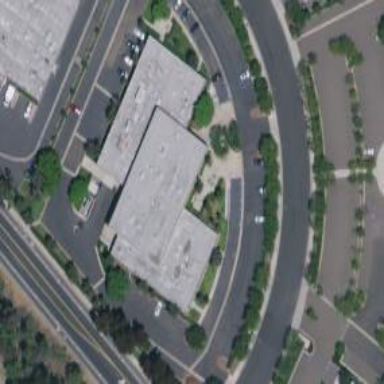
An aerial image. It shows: Industrial building.